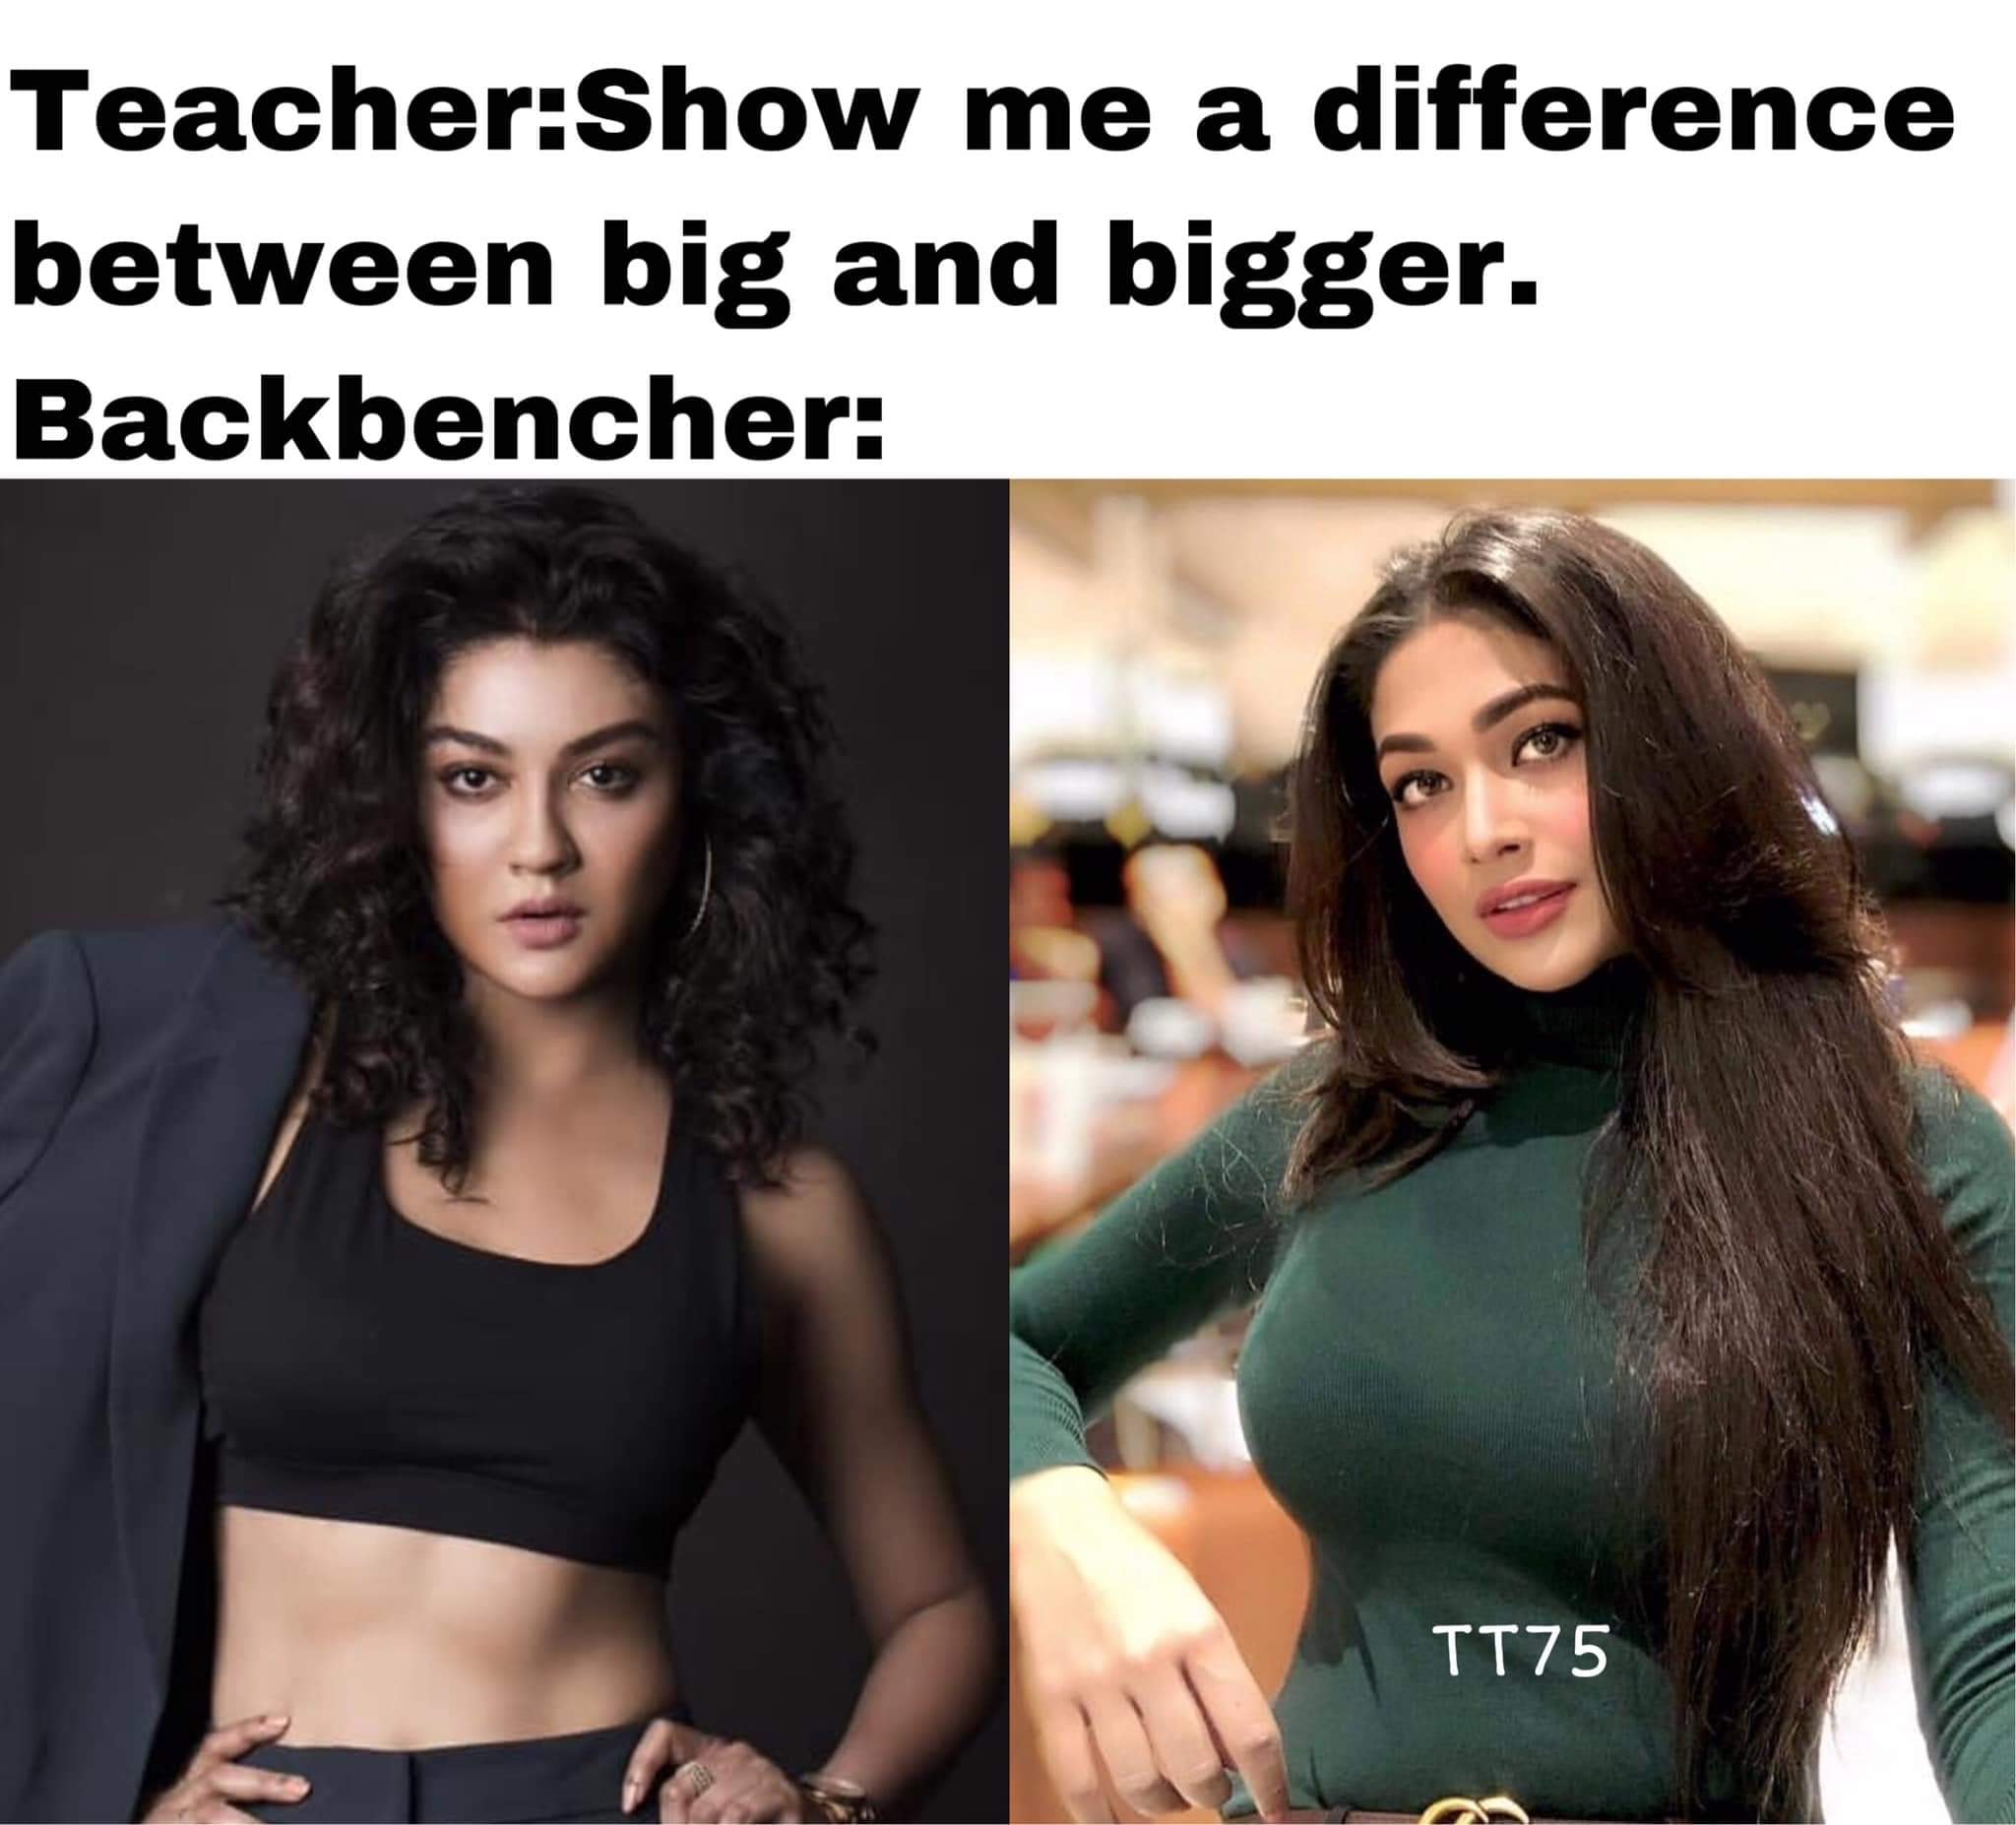
Caption: Teacher: show me a difference between big and bigger    Backbencher:
Label: hate